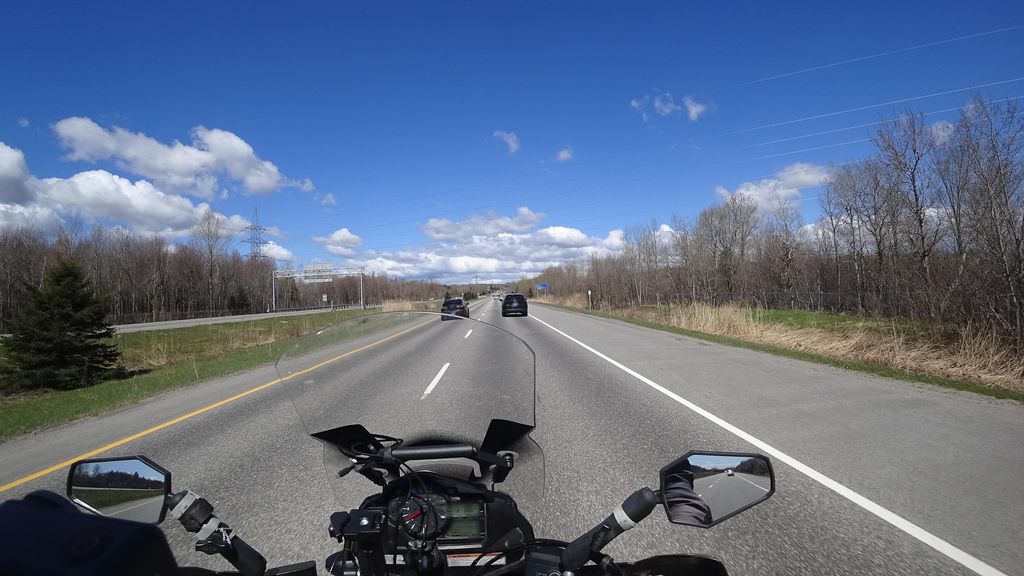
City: quebec_city